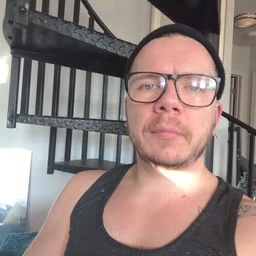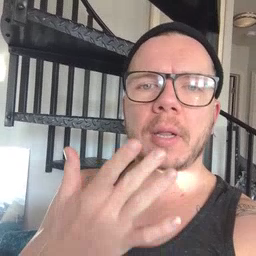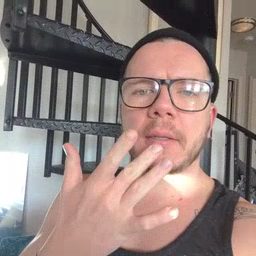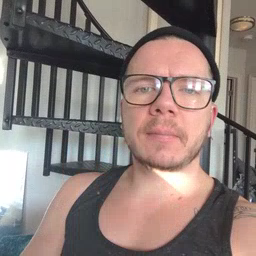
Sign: taste